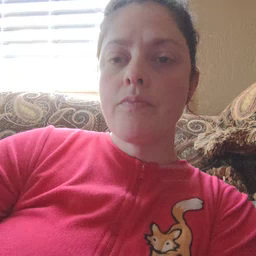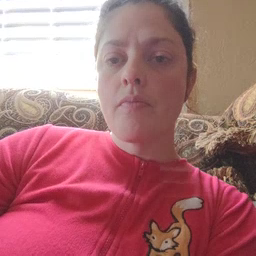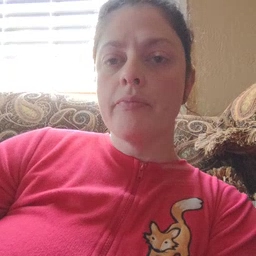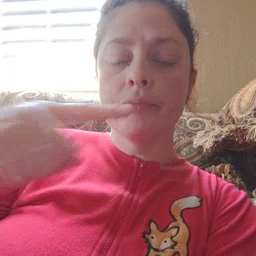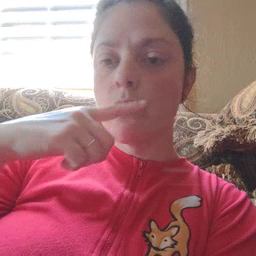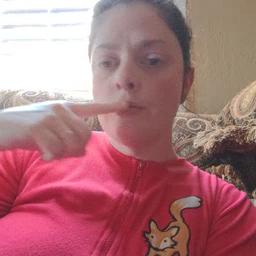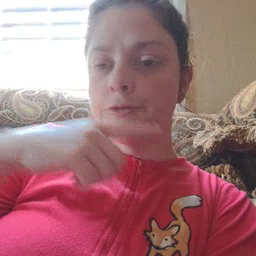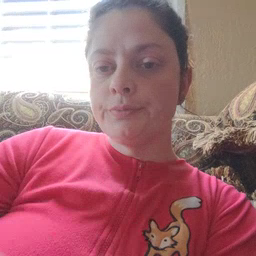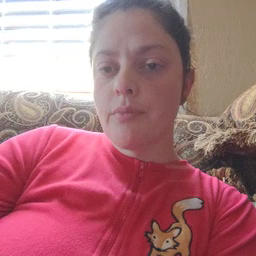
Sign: toothbrush